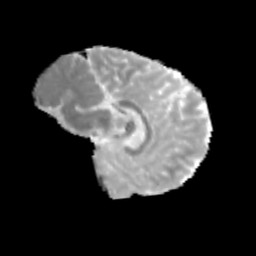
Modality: MD
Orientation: sagittal
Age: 11
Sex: male
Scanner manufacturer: siemens
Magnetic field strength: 3 T
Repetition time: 3.8 s
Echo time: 0.07 s